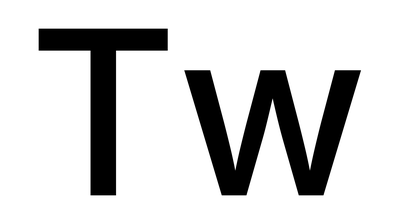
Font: Inter_Medium